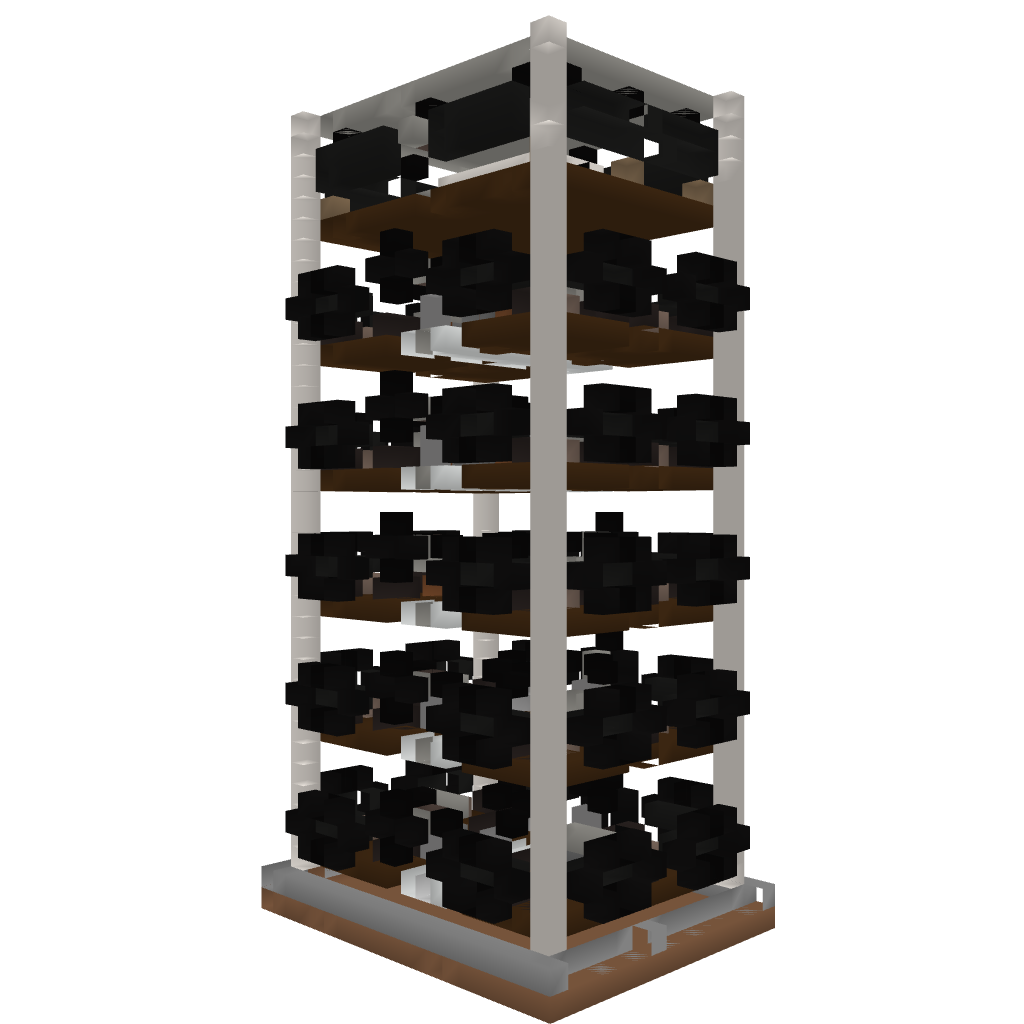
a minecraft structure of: Hotel23